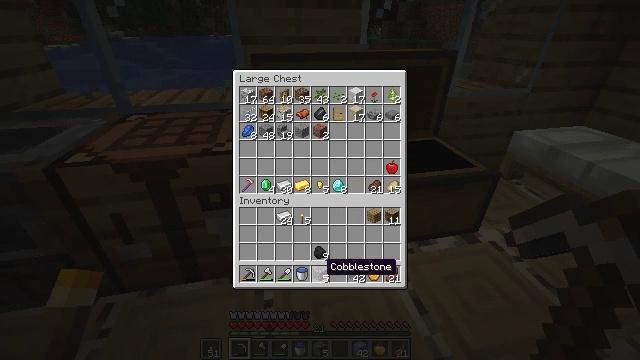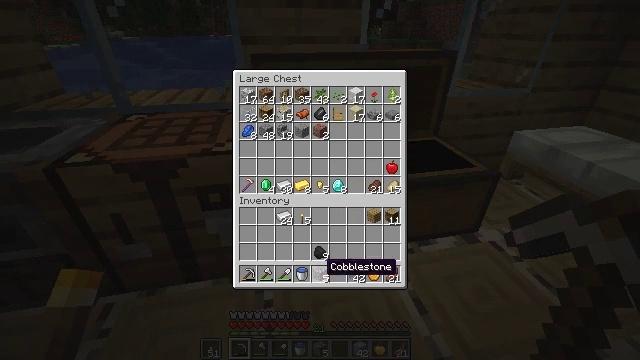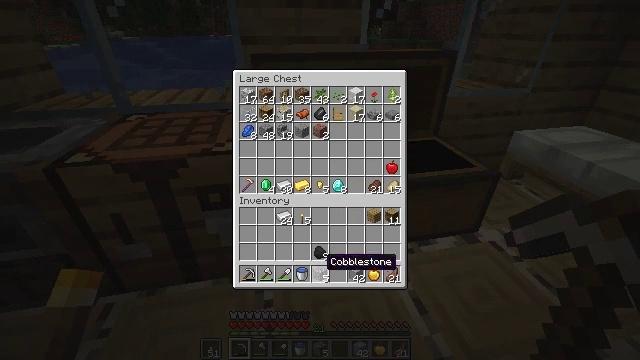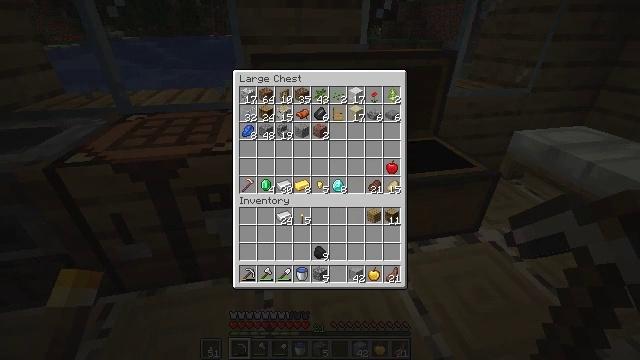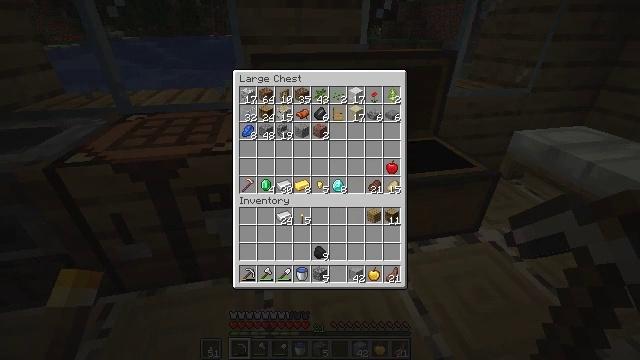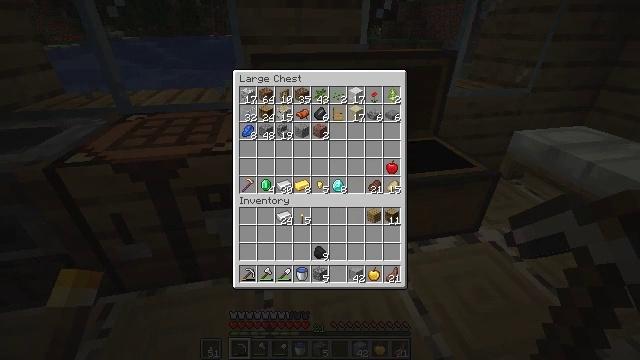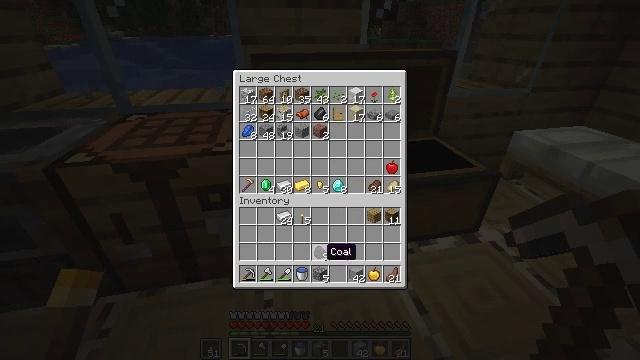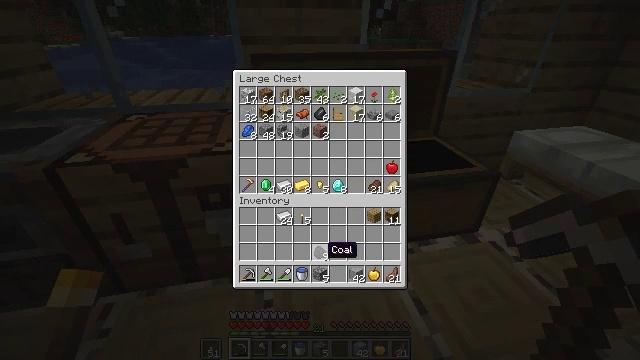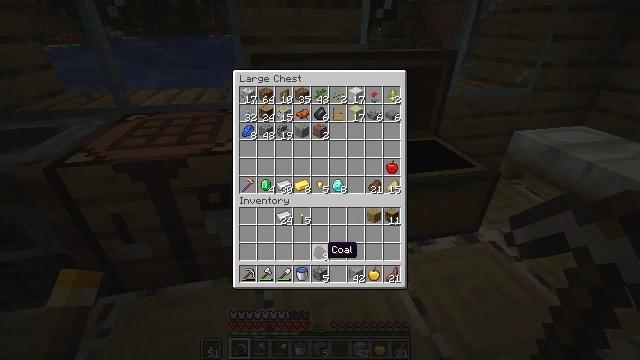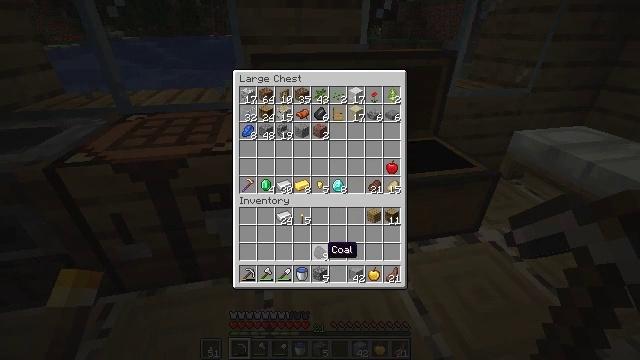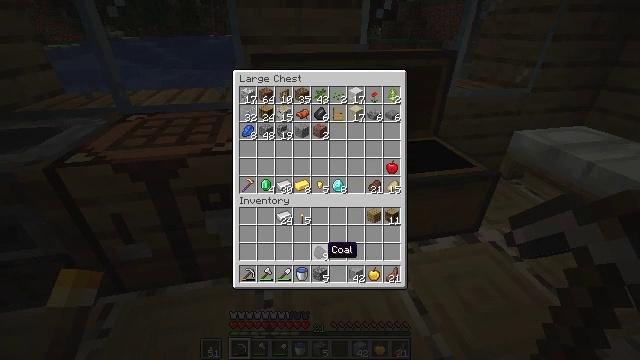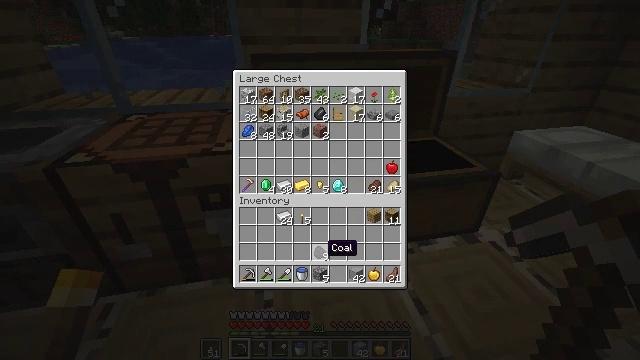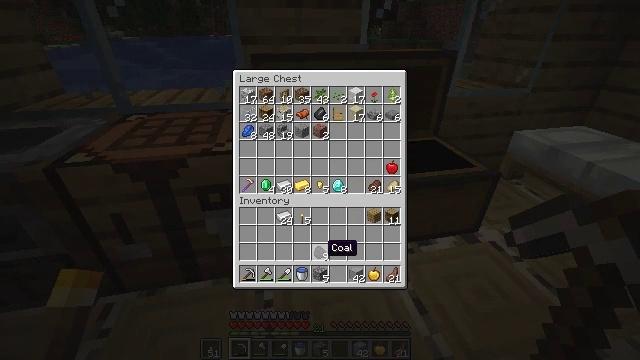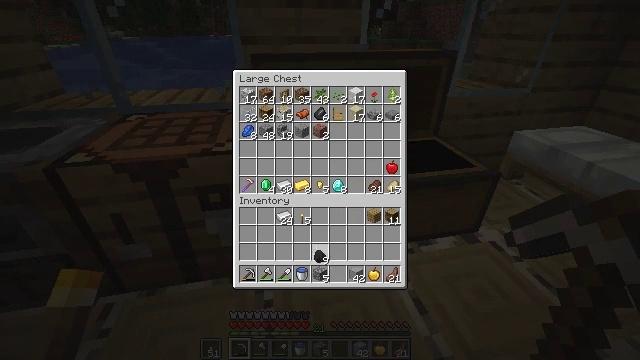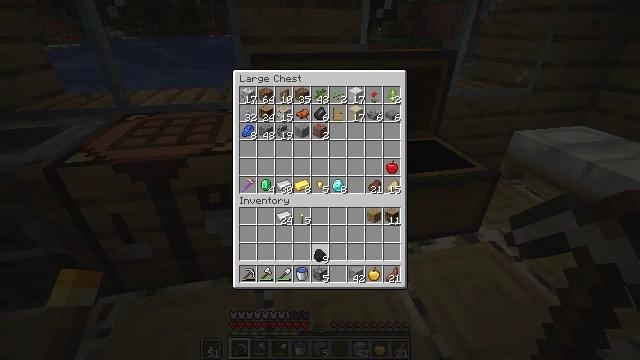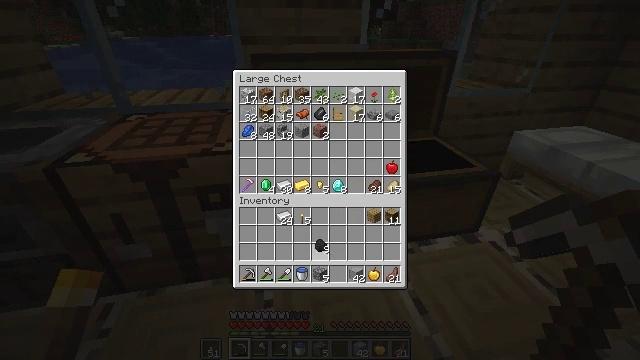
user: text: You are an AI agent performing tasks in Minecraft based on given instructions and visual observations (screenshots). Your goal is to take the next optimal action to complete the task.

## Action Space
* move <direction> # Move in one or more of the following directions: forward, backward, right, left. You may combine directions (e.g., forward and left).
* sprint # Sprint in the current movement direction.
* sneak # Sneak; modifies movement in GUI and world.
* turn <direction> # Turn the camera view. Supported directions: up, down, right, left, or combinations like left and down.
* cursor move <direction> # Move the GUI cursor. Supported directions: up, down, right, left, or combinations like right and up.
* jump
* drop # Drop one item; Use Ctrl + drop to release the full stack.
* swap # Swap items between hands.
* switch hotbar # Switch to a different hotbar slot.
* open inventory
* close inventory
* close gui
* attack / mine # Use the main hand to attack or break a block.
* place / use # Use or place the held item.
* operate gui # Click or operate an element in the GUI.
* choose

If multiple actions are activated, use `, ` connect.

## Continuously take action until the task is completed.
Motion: motion action
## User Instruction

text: Attack the torch to pick it up.
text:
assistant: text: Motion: no_op
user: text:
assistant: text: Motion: no_op
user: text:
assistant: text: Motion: cursor move up
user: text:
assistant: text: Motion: no_op
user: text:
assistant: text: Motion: no_op
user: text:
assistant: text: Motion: no_op
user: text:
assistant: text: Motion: no_op
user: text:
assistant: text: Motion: no_op
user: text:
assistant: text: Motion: no_op
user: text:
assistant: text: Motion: no_op
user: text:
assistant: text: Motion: no_op
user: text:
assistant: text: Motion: no_op
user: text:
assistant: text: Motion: operate gui
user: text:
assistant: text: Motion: operate gui
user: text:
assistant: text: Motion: cursor move up, operate gui
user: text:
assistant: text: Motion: cursor move up
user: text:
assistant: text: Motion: no_op
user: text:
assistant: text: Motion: no_op
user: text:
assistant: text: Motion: no_op
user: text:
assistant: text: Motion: no_op
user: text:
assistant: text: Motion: no_op
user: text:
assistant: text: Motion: no_op
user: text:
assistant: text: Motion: operate gui
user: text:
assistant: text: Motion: operate gui
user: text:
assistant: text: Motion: operate gui
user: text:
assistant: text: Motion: no_op
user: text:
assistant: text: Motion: no_op
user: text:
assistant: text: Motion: no_op
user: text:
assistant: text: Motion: no_op
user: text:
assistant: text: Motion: no_op